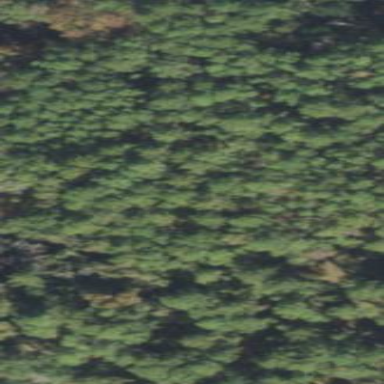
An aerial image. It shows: Mixed woodland with various types of leaves.